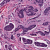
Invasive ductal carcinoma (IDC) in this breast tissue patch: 1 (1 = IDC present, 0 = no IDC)